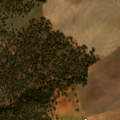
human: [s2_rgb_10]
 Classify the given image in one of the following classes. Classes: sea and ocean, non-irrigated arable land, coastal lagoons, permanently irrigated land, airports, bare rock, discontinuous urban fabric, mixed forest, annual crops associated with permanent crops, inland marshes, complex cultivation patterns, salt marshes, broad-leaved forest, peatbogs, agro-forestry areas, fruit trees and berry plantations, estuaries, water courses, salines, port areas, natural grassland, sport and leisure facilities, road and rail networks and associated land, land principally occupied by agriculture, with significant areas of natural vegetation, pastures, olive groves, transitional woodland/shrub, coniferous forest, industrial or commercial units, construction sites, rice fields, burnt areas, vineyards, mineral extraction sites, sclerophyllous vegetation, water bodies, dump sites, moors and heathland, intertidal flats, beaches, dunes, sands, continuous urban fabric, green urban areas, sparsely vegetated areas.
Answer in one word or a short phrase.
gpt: non-irrigated arable land, permanently irrigated land, agro-forestry areas